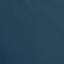
Land use / land cover: SeaLake